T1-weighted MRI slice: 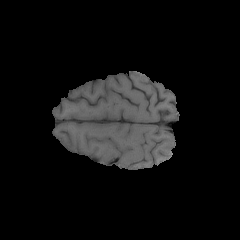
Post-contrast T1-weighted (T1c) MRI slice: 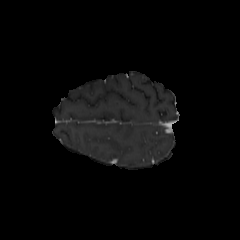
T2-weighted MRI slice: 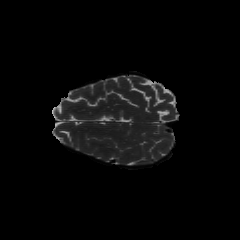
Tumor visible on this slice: no